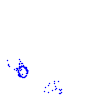
Particle: kaon